Question: I need to add a custom Spinner drop-down to my action bar.In main-activity I'm using following code.
'''
private Toolbar mToolbar;
private Spinner mToolbarSpinner;
private List<SpinnerNavItem> mToolbarSpinnerNavigationItems;
private BaseAdapter mArrayAdapter;
mToolbar = (Toolbar) findViewById(R.id.toolbar_actionbar);
setSupportActionBar(mToolbar);
getSupportActionBar().setDisplayShowHomeEnabled(true);
getSupportActionBar().setDisplayShowTitleEnabled(false);
/*Setup a Spinner*/
mToolbarSpinner = (Spinner) findViewById(R.id.spinner_toolbar);
/*Manage the spinner*/
mToolbarSpinnerNavigationItems = new ArrayList<SpinnerNavItem>();
mToolbarSpinnerNavigationItems.add(new SpinnerNavItem("Local", R.drawable.deviceonline,"device namne1","port",false));
mToolbarSpinnerNavigationItems.add(new SpinnerNavItem("My Places", R.drawable.deviceonline,"device name2","port2",false));
mArrayAdapter = new ArrayAdapter(this, R.layout.support_simple_spinner_dropdown_item,
mToolbarSpinnerNavigationItems);
mToolbarSpinner.setAdapter(mArrayAdapter);
'''
when I run the project I'm getting following output

how can I fix this problem?
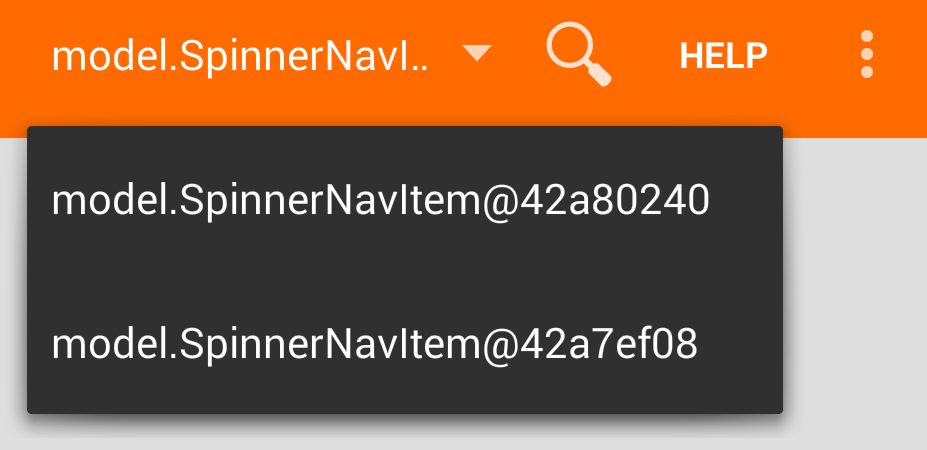
Answer: There are 2 options for you:
- First, you can override method 'toString()' of class 'SpinnerNavItem' to return what you want to display.- Second, you can override method 'getView()' and 'getDropDownView()' of 'ArrayAdapter' to display exactly what you want.- 'getView()''Spinner''Spinner'- 'getDropDownView()' to display text of each item in popup drop-down list of 'Spinner''''
mArrayAdapter = new ArrayAdapter(this, R.layout.support_simple_spinner_dropdown_item,
mToolbarSpinnerNavigationItems) {
@Override
public View getView(int position, View convertView, ViewGroup parent) {
SpinnerNavItem currentItem = mToolbarSpinnerNavigationItems.get(position);
// remember to inflate custom layout for spinner item
// then set anything you want here
// remember to use convertView.findViewById(), not just findViewById()
// this is an example
// inflate layout
convertView = View.inflate(MainActivity.this, R.layout.support_simple_spinner_dropdown_item, null);
// get view
TextView tvText1 = (TextView) convertView.findViewById(android.R.id.text1);
// set content
tvText1.setText("Text to display");
// return
return convertView;
}
@Override
public View getDropDownView(int position, View convertView, ViewGroup parent) {
// implement the same way as getView() method
}
};
'''